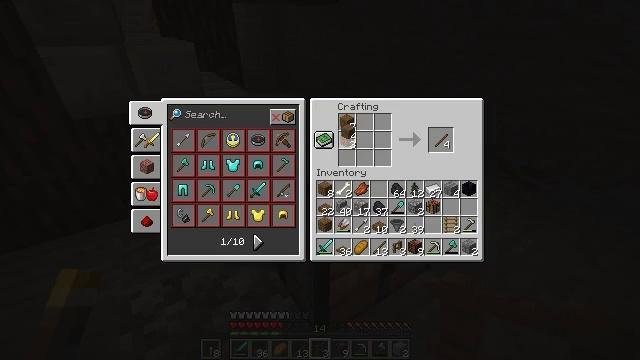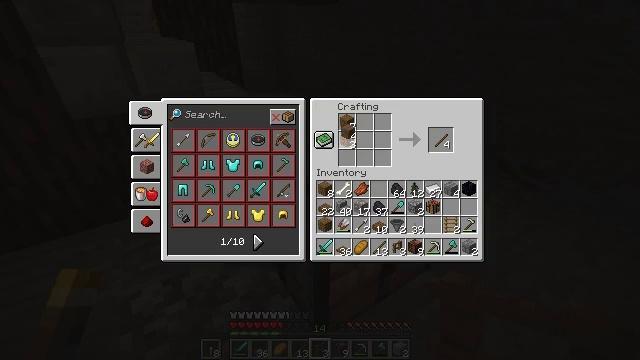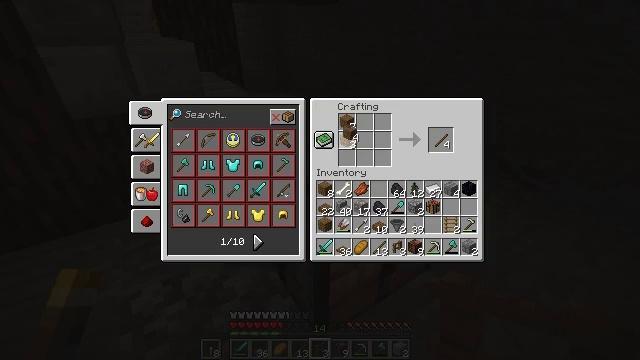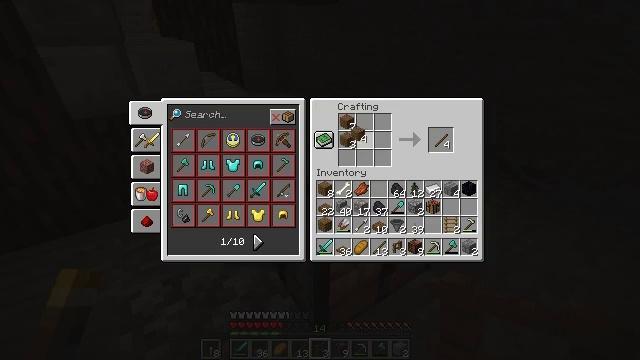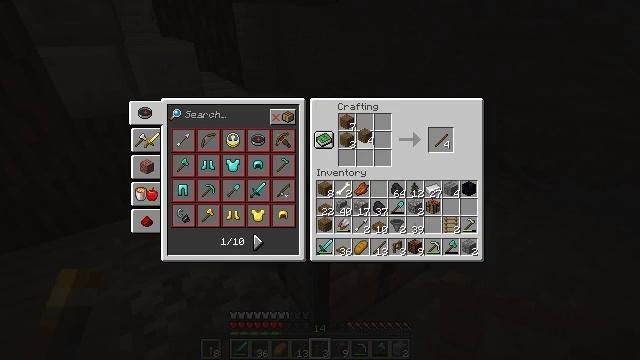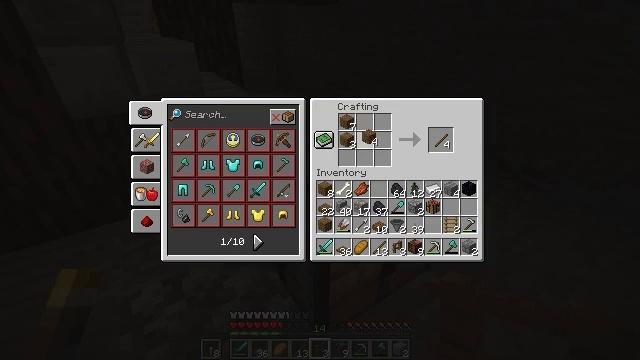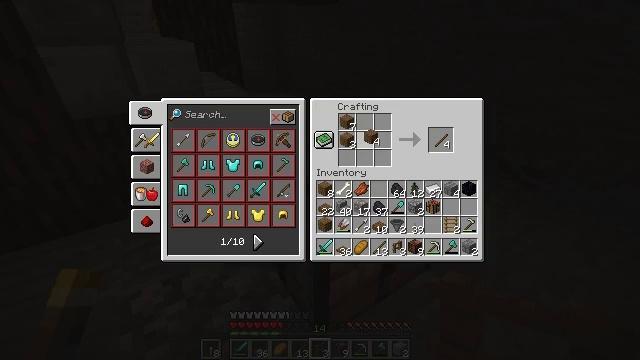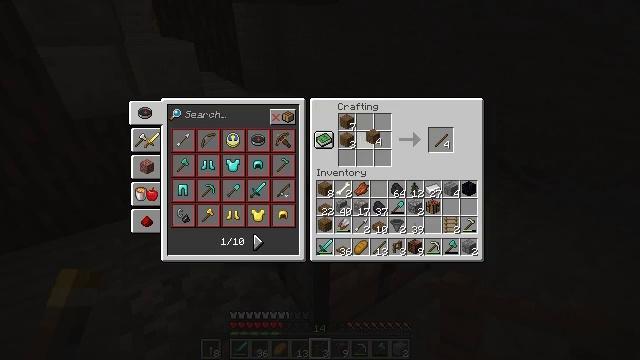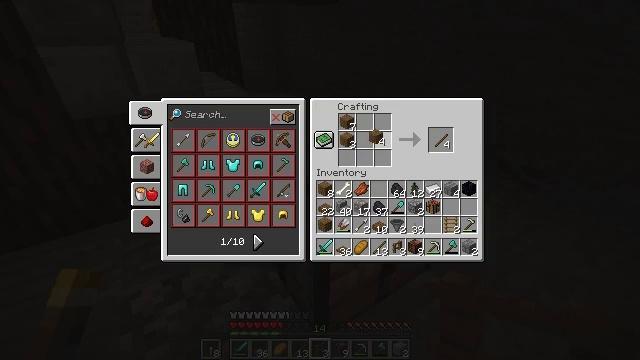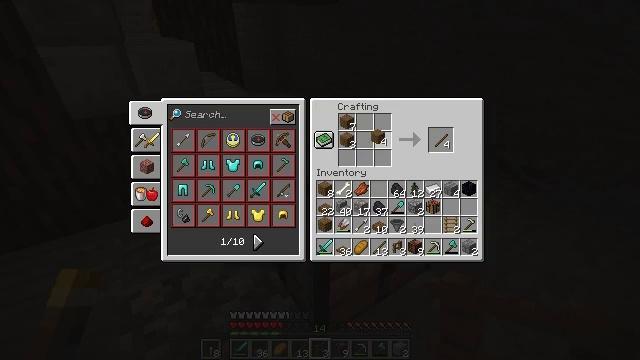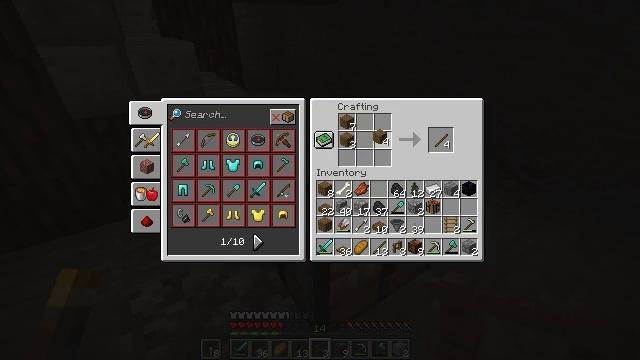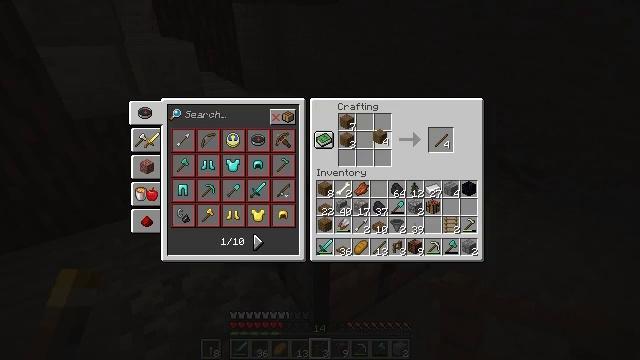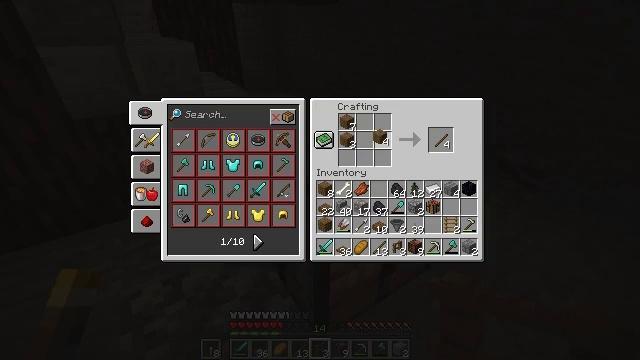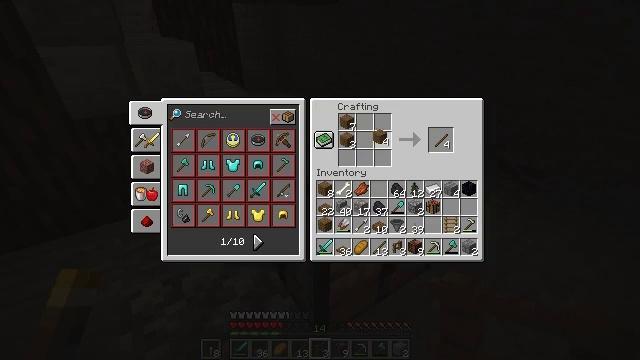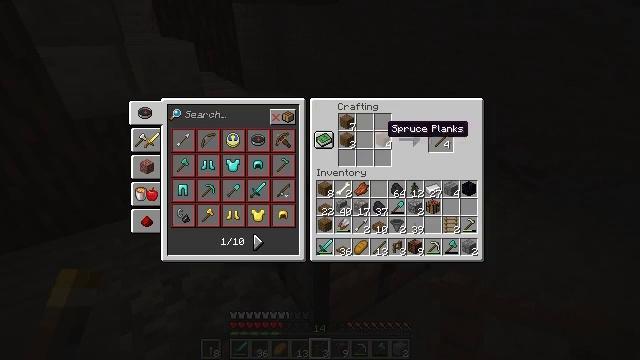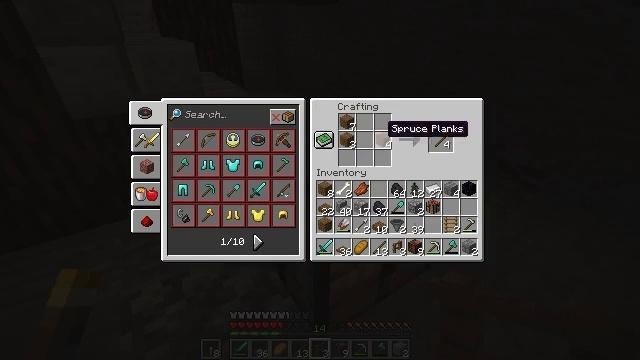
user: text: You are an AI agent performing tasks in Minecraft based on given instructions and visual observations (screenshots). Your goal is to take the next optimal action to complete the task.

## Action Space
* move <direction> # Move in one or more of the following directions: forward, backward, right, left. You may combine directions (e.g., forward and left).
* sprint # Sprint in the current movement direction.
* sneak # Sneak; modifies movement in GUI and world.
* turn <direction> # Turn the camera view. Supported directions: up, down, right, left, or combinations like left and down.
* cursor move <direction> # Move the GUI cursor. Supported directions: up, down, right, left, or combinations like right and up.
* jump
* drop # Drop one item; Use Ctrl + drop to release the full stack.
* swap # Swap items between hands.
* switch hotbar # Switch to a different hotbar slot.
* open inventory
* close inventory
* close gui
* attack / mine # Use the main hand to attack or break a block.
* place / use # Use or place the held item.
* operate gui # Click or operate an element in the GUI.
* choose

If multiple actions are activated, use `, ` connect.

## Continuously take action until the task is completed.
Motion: motion action
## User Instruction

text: Craft a spruce fence using the materials: sticks and spruce planks.
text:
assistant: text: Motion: choose
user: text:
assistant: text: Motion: no_op
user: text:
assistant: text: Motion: cursor move right
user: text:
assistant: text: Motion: cursor move right
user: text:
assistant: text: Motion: no_op
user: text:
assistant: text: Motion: no_op
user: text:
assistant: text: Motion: no_op
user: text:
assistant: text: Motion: no_op
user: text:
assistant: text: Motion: no_op
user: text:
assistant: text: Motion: no_op
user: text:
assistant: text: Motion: operate gui
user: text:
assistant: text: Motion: operate gui
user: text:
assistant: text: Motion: operate gui
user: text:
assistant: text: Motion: no_op
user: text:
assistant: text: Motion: no_op
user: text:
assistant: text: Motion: no_op
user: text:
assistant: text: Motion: no_op
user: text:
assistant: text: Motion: cursor move left
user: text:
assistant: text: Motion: cursor move left
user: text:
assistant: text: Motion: cursor move left
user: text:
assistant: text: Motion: no_op
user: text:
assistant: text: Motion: no_op
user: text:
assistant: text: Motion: no_op
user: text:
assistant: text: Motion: choose
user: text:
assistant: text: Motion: choose
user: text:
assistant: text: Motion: cursor move right
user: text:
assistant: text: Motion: cursor move right
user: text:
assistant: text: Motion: cursor move right
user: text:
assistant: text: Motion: cursor move right
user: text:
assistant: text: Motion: no_op